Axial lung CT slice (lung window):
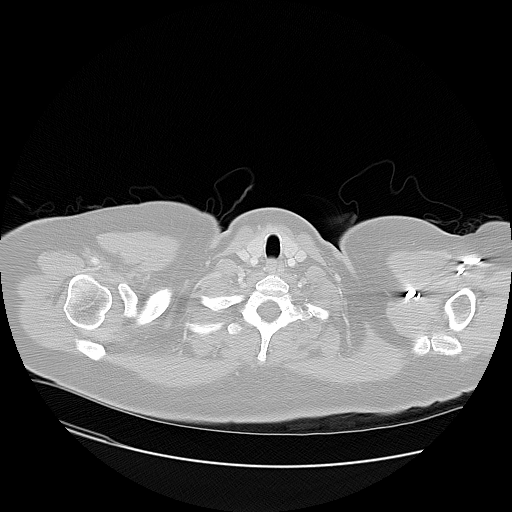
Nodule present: no